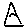
Label: triangle